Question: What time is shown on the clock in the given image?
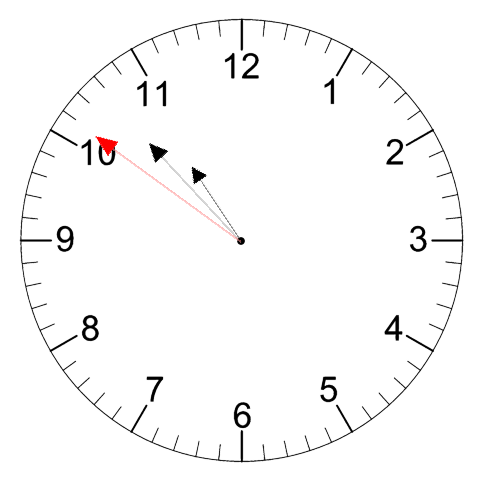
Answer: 10:52:51